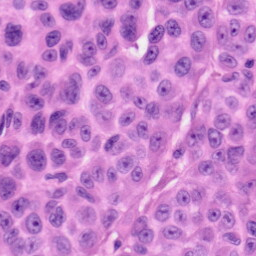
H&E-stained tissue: Skin